Interaction volume radius: 5 \u00c5
Interaction volume height: 25 \u00c5
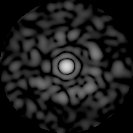
Disorder parameter: 0.8242